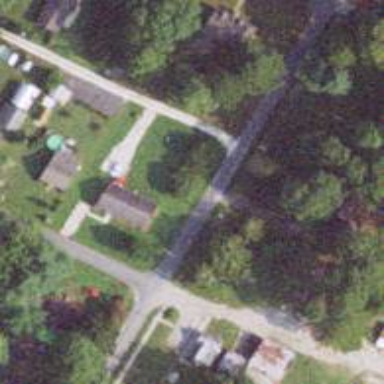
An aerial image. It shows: Alleyway designated as service road.